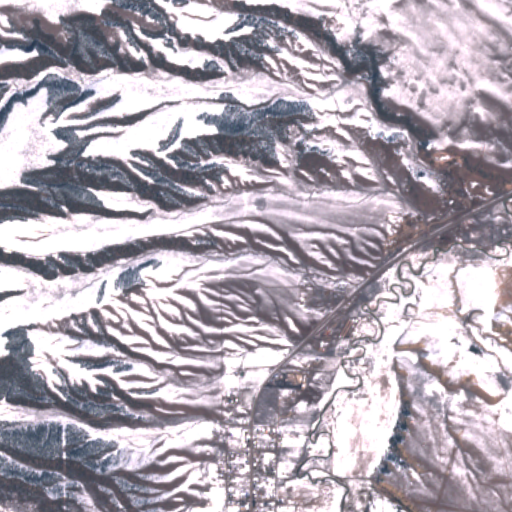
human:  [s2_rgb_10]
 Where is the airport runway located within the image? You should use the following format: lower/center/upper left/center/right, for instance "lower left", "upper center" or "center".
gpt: The airport runway is located in the lower right of the image.
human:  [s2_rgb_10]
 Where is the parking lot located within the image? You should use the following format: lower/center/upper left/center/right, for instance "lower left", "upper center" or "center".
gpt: The parking lot is located in the lower center of the image.
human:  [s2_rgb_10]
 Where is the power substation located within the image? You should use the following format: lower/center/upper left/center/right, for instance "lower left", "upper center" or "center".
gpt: The power substation is located in the center right of the image.
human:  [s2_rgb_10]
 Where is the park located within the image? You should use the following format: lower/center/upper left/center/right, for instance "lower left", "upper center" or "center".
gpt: There is no park in the image.